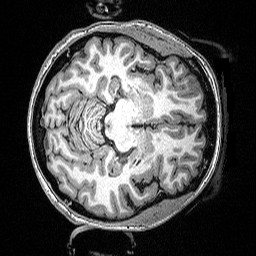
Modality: T1w
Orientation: axial
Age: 42
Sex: female
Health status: ill
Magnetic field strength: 3 T
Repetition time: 2.53 s
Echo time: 0.00331 s